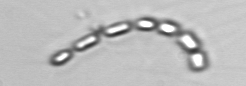
Label: Chaetoceros